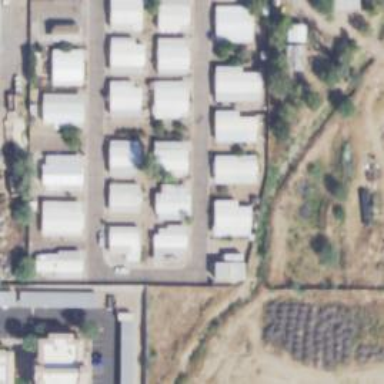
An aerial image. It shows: Residential area designated as trailer park.